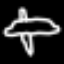
Label: airplane